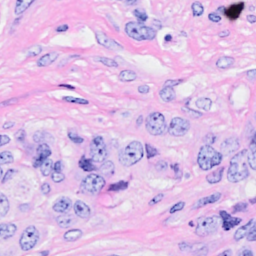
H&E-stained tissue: Breast